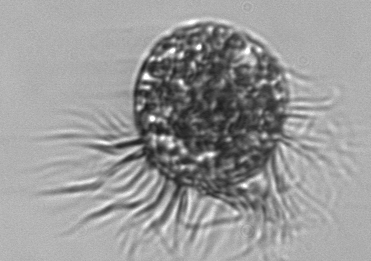
Label: Pelagostrobilidium